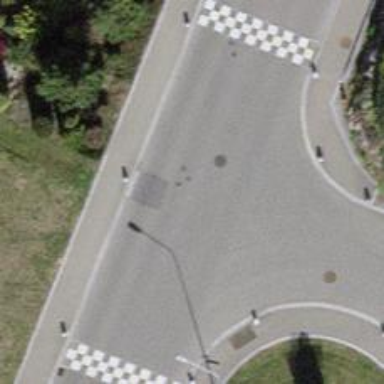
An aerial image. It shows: Table-style traffic calming feature.